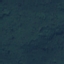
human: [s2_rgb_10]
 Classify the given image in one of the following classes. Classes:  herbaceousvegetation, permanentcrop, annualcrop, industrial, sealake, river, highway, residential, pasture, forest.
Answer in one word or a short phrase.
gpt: Forest